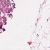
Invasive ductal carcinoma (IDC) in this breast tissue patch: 0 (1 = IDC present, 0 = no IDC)